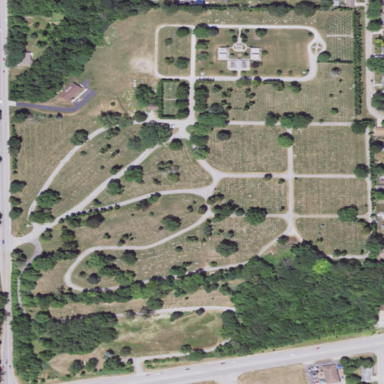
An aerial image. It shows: Cemetery.